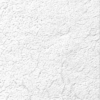
Label: not_dusty